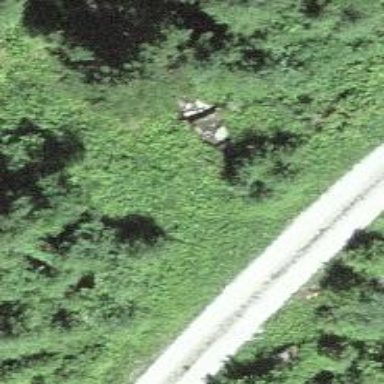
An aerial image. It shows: Culvert tunnel.